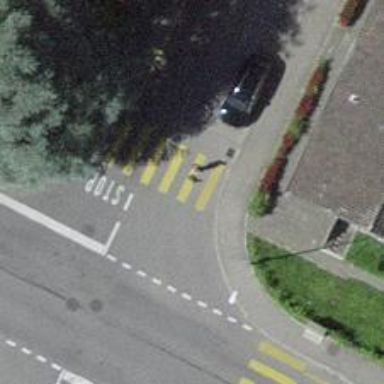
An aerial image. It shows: Uncontrolled crossing on the road.